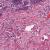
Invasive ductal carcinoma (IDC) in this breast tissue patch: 1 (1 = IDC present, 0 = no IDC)